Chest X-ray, PA view. Patient: 47 years old, sex F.
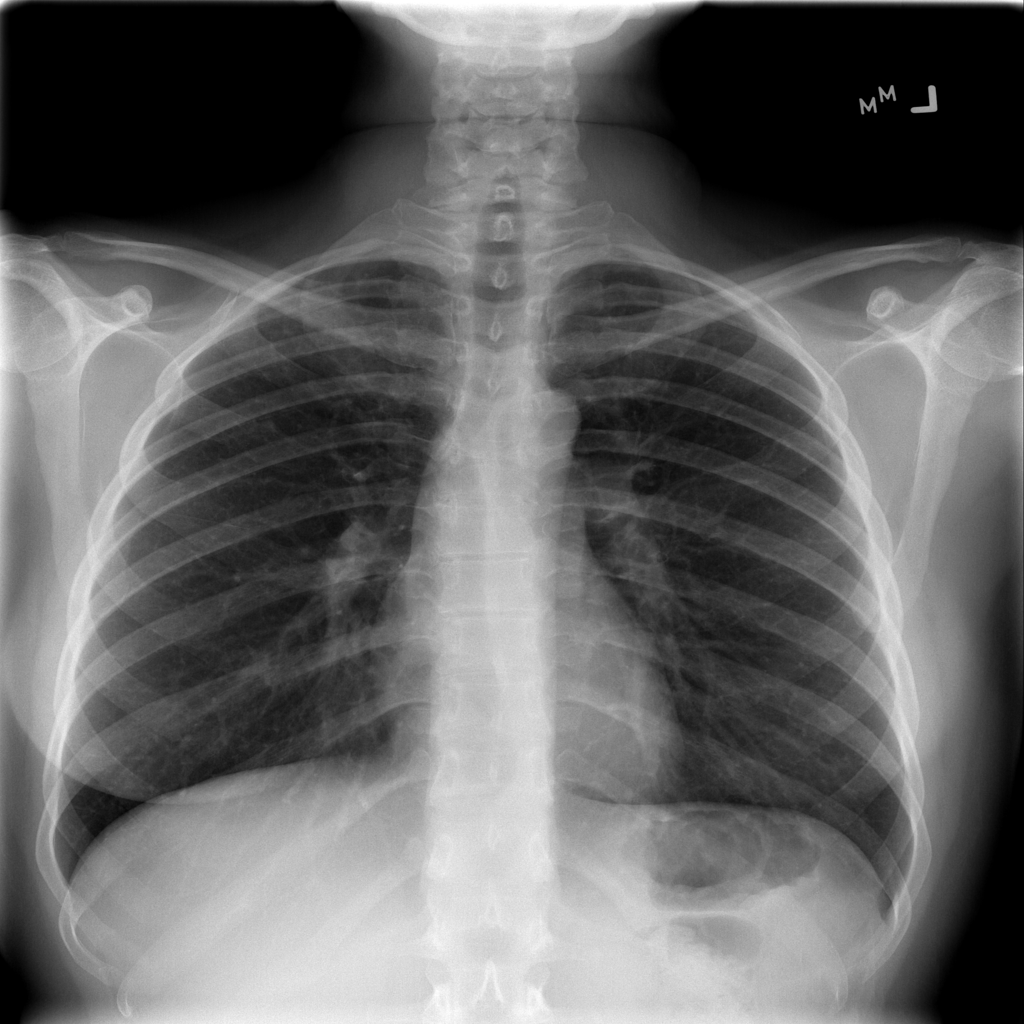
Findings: No Finding